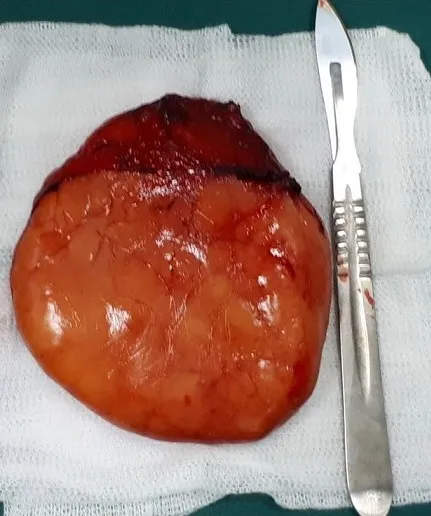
gross specimen.
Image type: medical_photograph (other_medical_photograph)